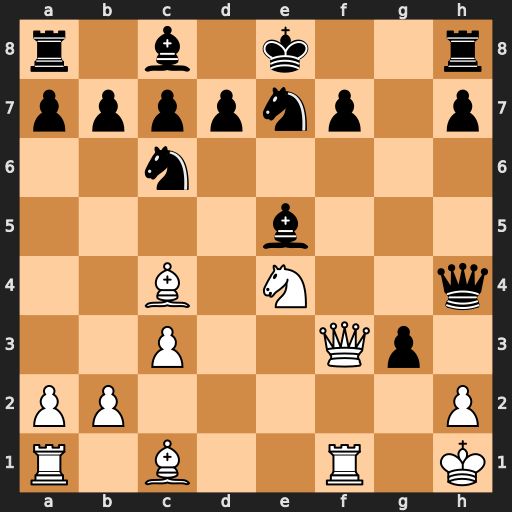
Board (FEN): r1b1k2r/ppppnp1p/2n5/4b3/2B1N2q/2P2Qp1/PP5P/R1B2R1K
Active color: w
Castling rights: kq
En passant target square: -
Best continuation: Qxf7+ Kd8 Qf8+ Rxf8 Rxf8#